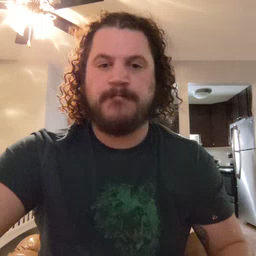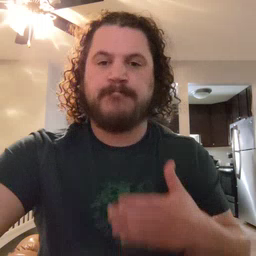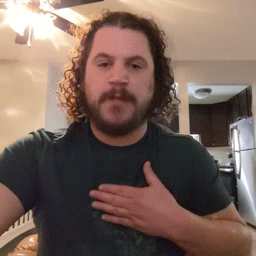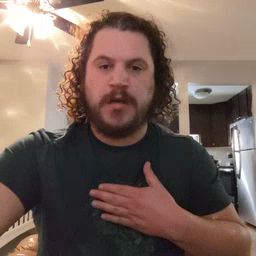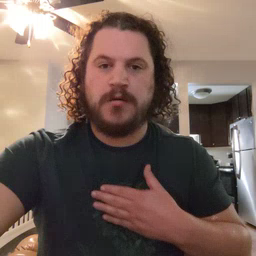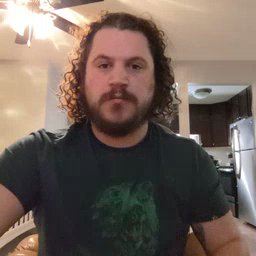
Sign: minemy